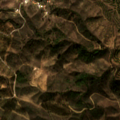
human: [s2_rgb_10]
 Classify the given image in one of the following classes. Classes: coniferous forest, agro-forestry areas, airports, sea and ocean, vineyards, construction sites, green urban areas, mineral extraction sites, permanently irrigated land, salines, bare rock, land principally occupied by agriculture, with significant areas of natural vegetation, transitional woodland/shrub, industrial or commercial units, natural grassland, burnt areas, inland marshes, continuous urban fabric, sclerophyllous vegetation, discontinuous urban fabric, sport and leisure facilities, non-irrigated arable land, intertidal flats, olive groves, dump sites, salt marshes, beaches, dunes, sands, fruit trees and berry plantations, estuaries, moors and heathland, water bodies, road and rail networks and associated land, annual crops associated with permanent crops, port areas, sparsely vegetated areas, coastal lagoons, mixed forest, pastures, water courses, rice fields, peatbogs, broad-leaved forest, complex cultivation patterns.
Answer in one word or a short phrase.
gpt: land principally occupied by agriculture, with significant areas of natural vegetation, broad-leaved forest, sclerophyllous vegetation, transitional woodland/shrub